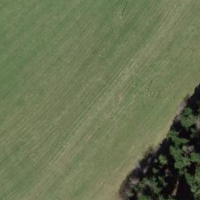
EUNIS habitat code: 25
Species observed at this site:
Petasites albus